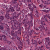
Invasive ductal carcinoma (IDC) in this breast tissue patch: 1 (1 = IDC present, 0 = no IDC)